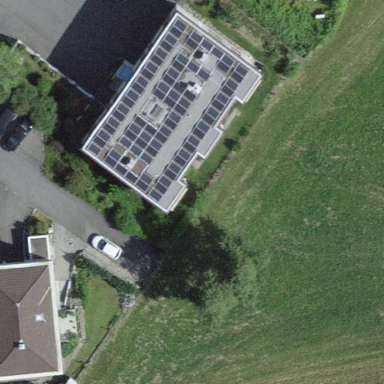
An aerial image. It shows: Solar power generator using photovoltaic method with solar photovoltaic panel types.